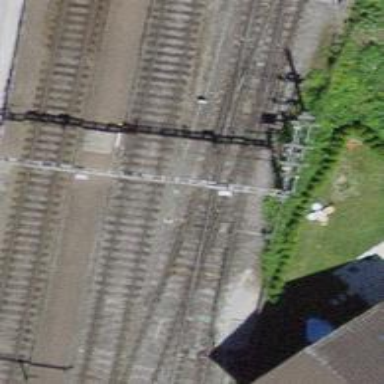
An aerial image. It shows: Railway switch.